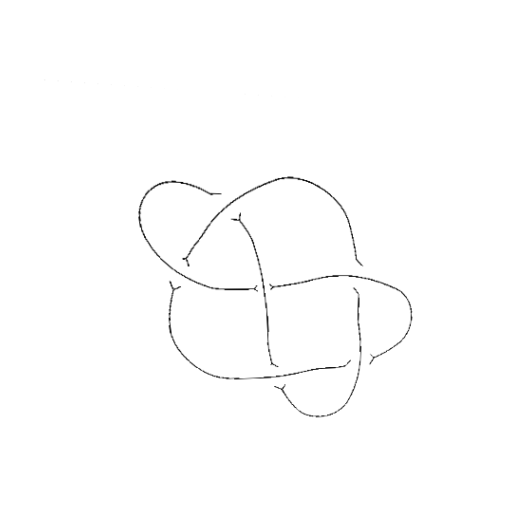
Crossing number: 6